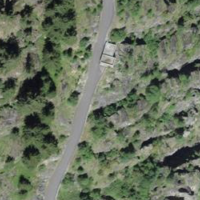
EUNIS habitat code: 50
Species observed at this site:
Sciurus vulgaris